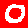
Digit: 0